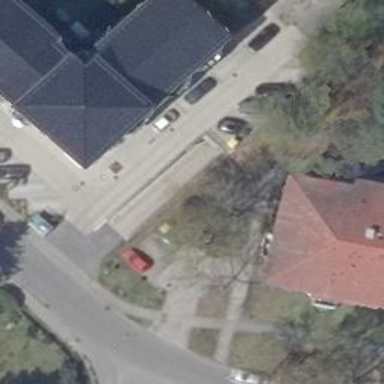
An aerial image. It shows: Parking entrance.